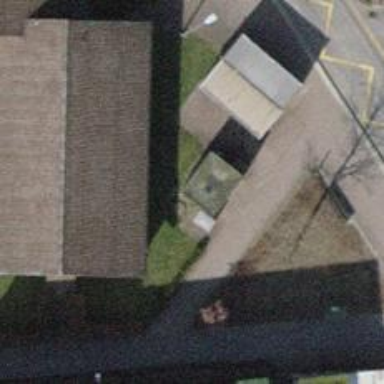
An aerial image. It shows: Toilets.